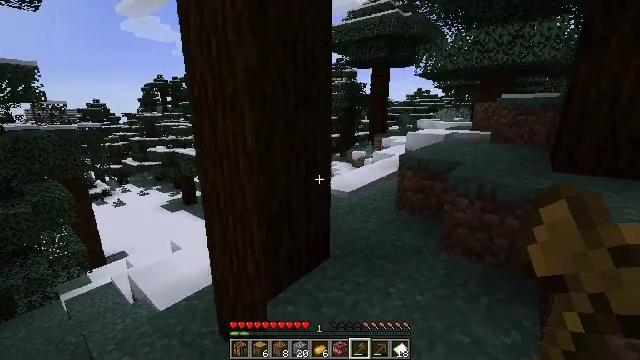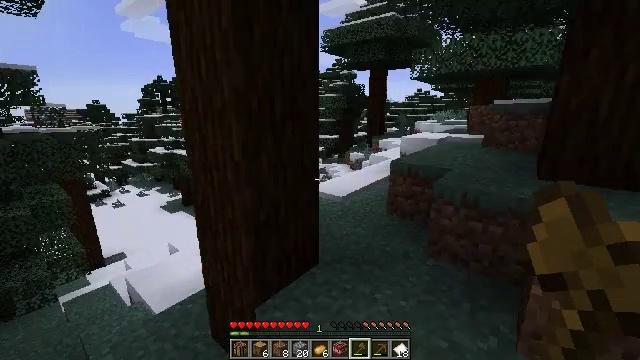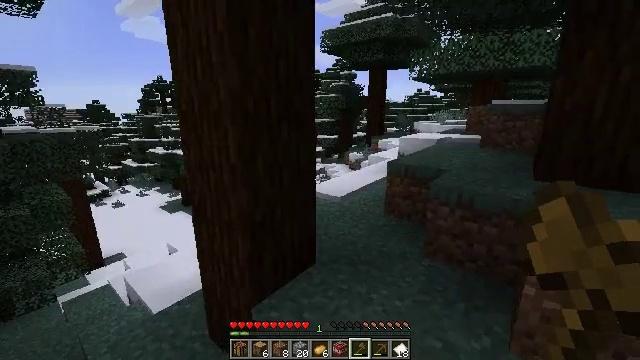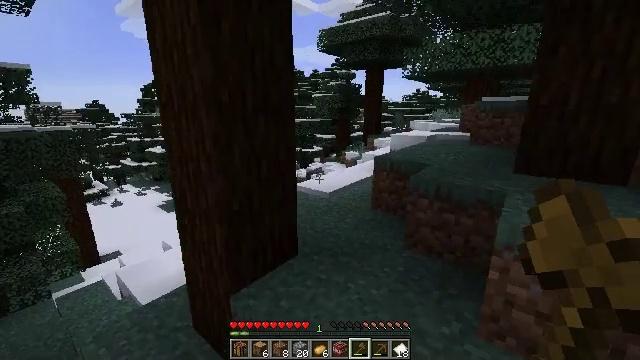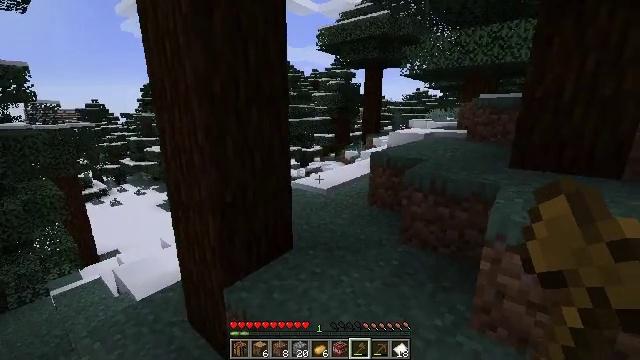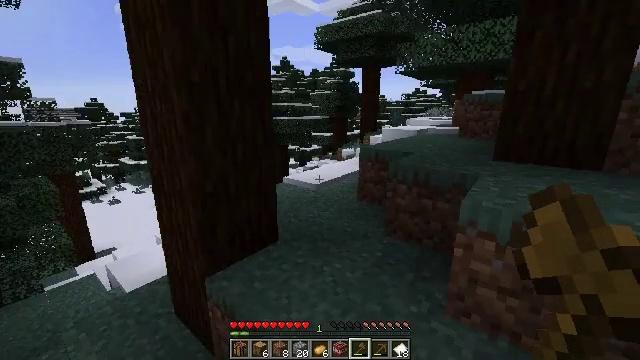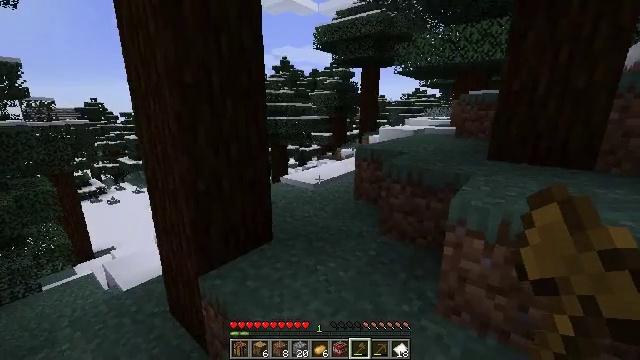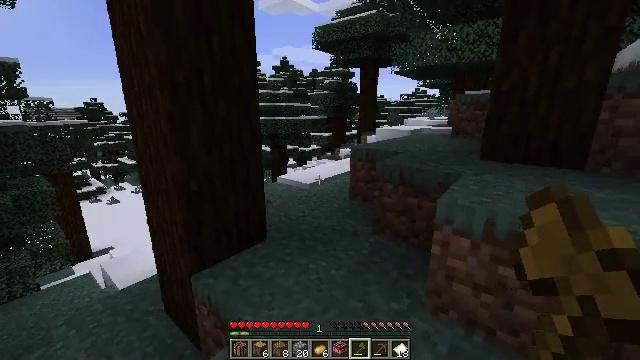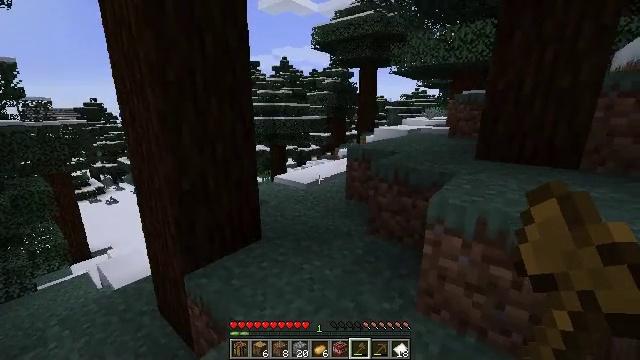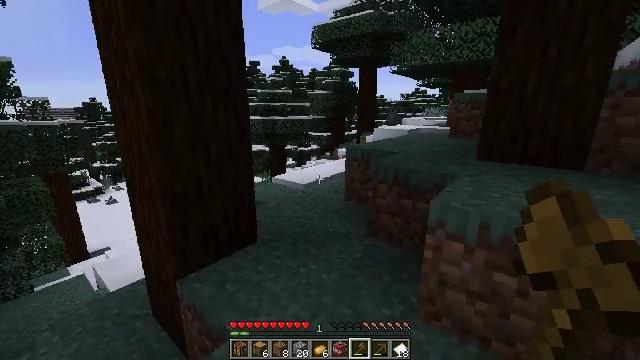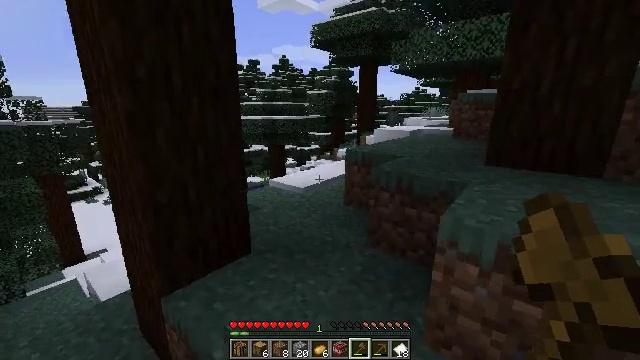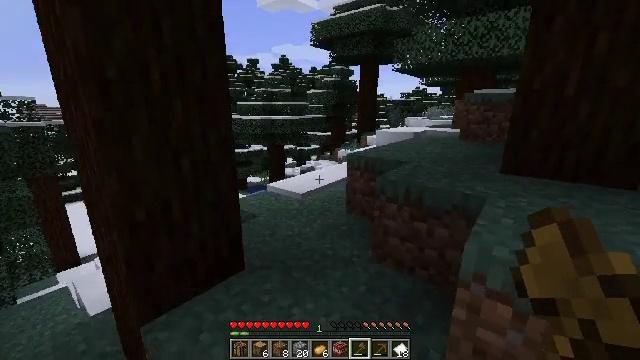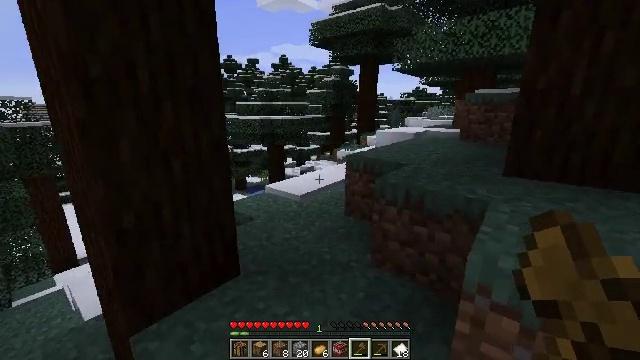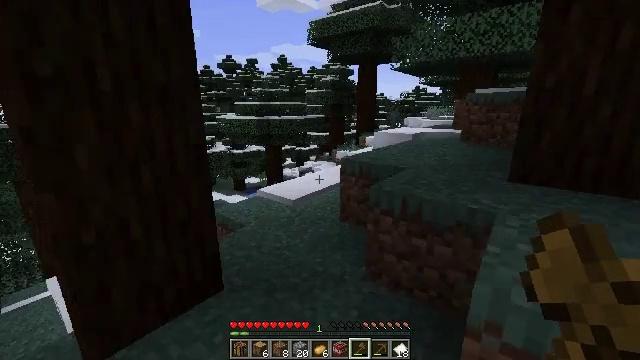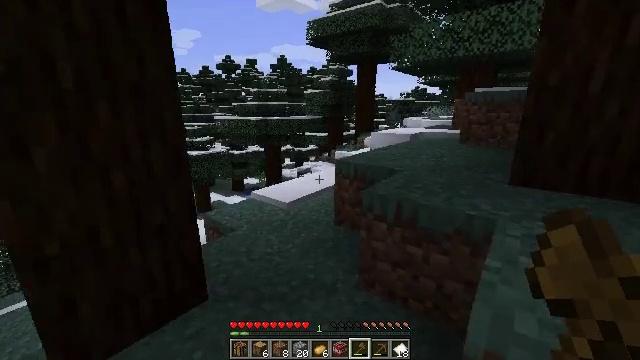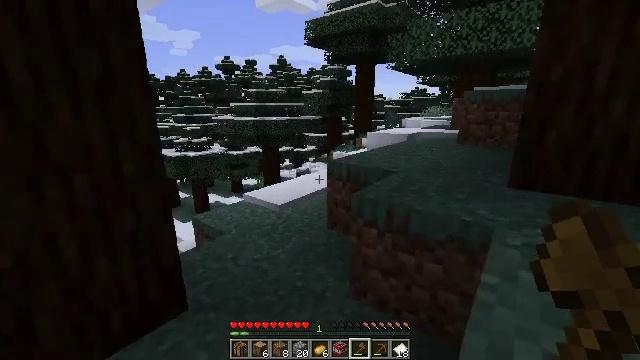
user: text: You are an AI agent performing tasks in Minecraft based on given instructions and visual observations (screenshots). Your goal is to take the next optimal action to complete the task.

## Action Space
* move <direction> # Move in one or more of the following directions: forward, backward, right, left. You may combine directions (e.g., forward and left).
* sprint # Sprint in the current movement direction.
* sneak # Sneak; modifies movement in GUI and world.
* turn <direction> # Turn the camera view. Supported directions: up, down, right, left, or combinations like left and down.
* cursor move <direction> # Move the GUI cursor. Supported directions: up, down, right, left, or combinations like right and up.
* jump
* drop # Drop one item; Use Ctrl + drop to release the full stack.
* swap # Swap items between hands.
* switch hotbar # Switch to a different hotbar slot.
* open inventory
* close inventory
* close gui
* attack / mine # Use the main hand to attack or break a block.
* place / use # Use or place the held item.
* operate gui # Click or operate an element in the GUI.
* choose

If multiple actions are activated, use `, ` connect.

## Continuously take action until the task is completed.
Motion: motion action
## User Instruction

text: Remove the large fern from the terrain.
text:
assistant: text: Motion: move right, jump
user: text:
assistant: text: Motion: move right, jump
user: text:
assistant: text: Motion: move right
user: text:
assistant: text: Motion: move right
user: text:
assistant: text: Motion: no_op
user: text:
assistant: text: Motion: no_op
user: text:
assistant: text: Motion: no_op
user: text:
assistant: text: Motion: move forward
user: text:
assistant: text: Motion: move forward
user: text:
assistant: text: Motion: move forward
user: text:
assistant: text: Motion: move forward
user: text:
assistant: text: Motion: move forward and move right
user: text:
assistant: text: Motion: move forward and move right
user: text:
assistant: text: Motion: move forward and move right
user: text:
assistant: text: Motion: move forward and move right
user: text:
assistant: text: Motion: move forward and move right, jump
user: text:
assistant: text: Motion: move forward and move right, jump
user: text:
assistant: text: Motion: move forward and move right, jump
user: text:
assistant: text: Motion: move forward and move right, jump
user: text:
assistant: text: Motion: move forward and move right, jump
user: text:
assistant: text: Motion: move forward and move right
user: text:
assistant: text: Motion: move forward and move right
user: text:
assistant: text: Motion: move forward and move right, turn right and up
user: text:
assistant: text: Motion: move forward, turn right and up
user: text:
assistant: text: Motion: move forward, turn right and down
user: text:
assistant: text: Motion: move forward, turn right
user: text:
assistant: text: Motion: move forward
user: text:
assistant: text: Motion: move forward
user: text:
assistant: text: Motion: move forward
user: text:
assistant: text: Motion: move forward